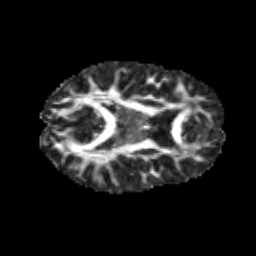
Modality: FA
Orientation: axial
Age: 14
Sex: female
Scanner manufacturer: siemens
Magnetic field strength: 3 T
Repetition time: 3.8 s
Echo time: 0.07 s